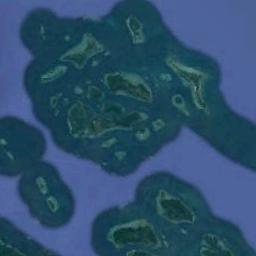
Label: island